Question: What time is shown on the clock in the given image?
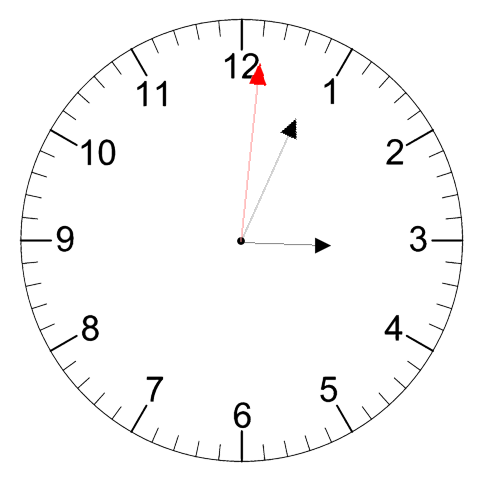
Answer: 03:04:01